Question: I'm searching now for more than 15minutes to get a answer whit no succes.
My problem is that i want to float a grid above another grid.
Is this possible? if so how can i do this?
I tried to get my idea to sketch.

Any code examples would be great.
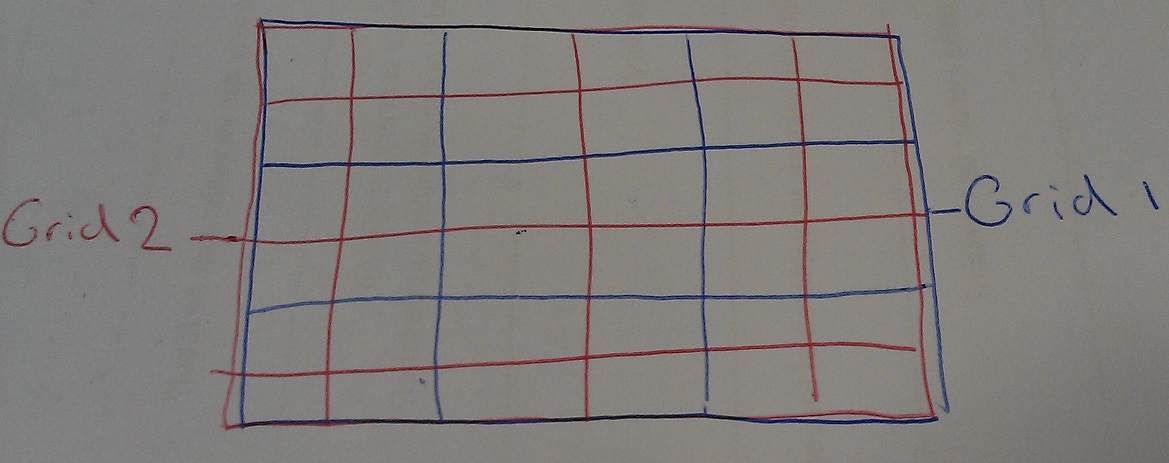
Answer: '''
<Grid><!-- This Grid acts as a container -->
<Grid>
<!-- This Grid would be on the bottom -->
</Grid>
<Grid>
<!-- This Grid would be on the top -->
</Grid>
</Grid>
'''
Hope this helps... :)